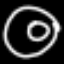
Label: donut